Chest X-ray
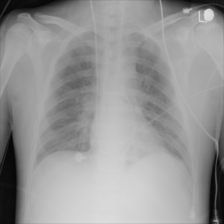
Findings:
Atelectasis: negative
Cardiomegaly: negative
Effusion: negative
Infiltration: negative
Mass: negative
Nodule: negative
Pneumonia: negative
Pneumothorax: negative
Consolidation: negative
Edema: negative
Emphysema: negative
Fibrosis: negative
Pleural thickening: negative
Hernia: negative